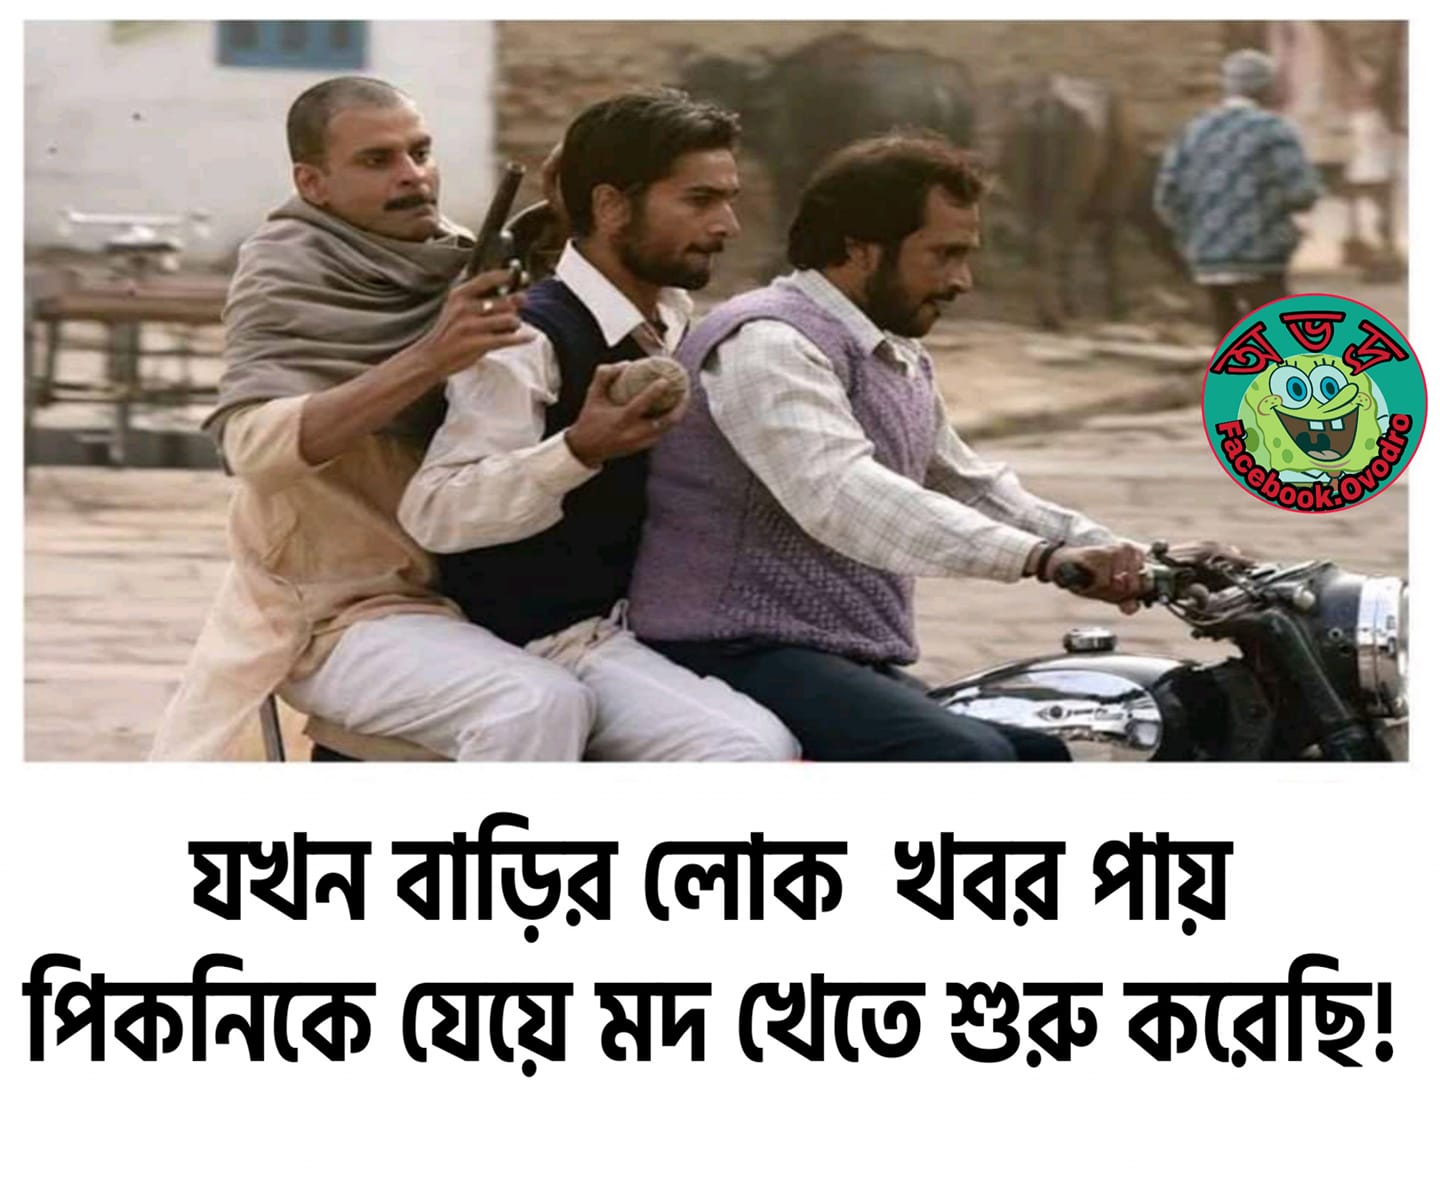
Caption: যখন বাড়ির লোক খবর পায়    পিকনিকে যেয়ে মদ খেতে শুরু করেছি !
Label: non-hate